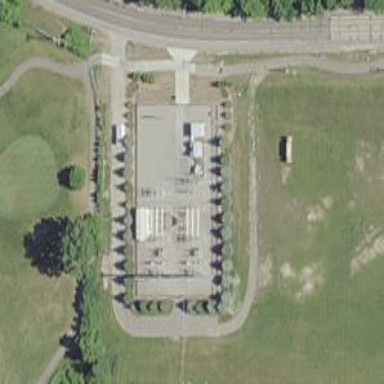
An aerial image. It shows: Switch used for power control.